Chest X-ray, PA view. Patient: 8 years old, sex M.
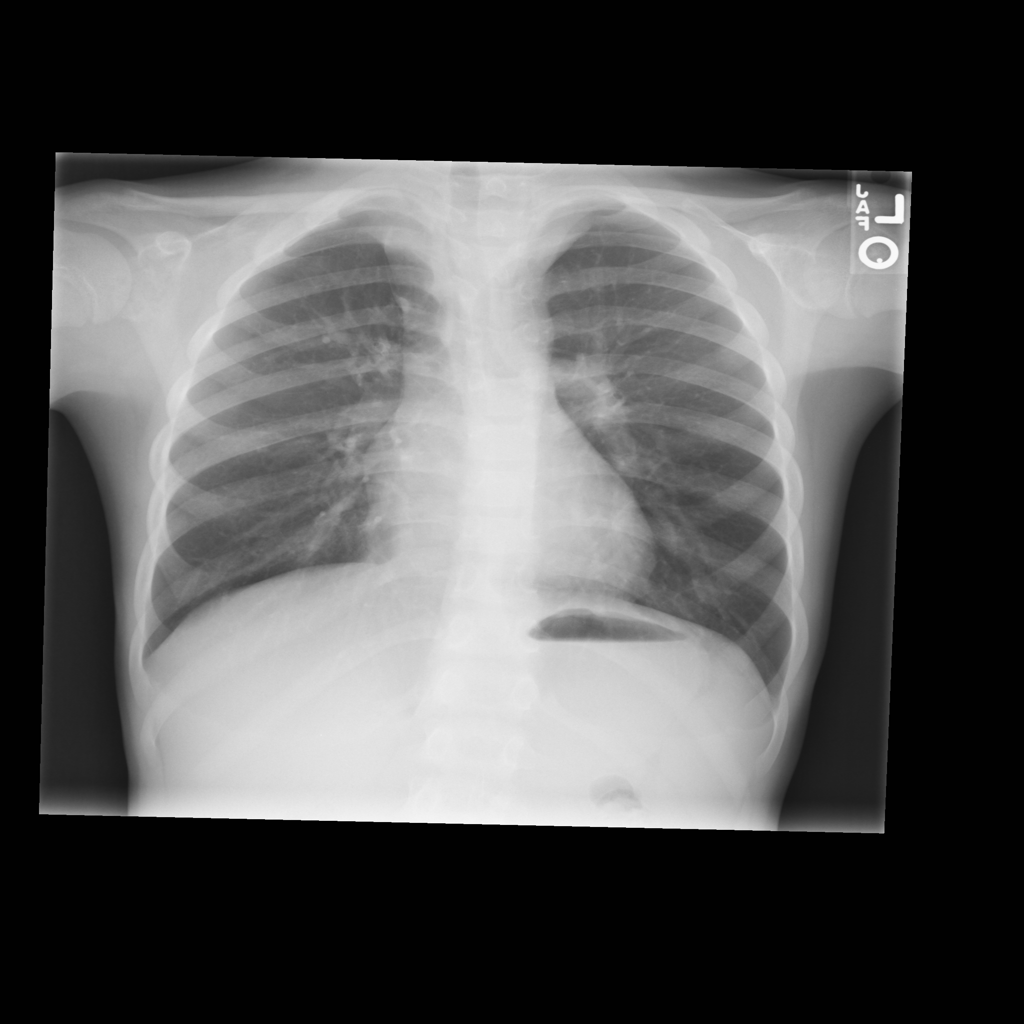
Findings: No Finding